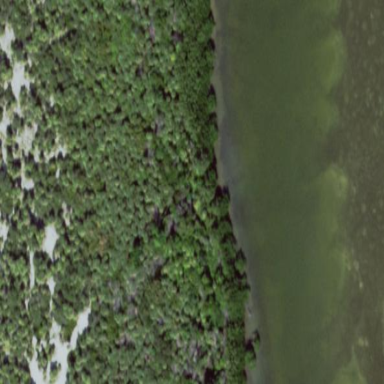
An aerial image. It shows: Wetland area dominated by mangroves.